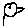
Label: bird